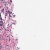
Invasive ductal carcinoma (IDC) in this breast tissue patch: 0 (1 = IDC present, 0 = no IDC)